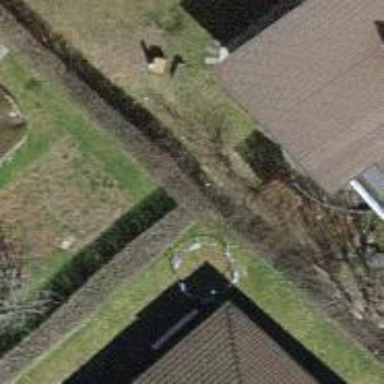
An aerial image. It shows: Hedge with evergreen leaves.